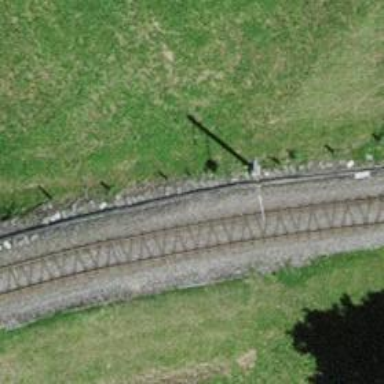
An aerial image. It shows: Single-track railway with electrified contact lines.